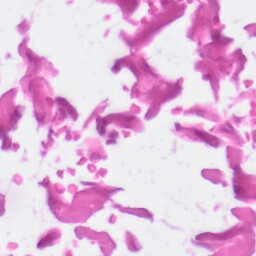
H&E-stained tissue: Skin